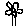
Label: flower